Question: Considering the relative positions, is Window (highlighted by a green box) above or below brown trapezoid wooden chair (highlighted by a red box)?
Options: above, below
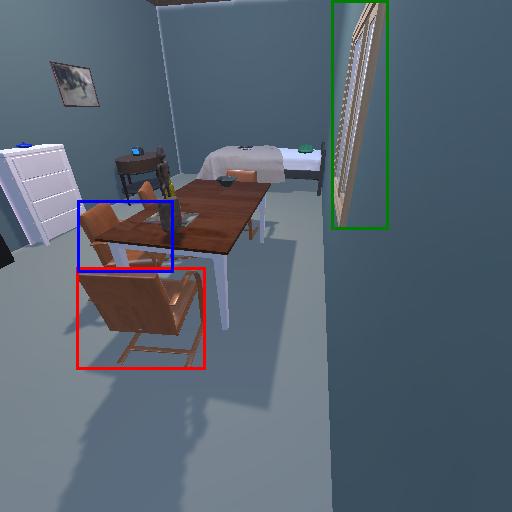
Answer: above